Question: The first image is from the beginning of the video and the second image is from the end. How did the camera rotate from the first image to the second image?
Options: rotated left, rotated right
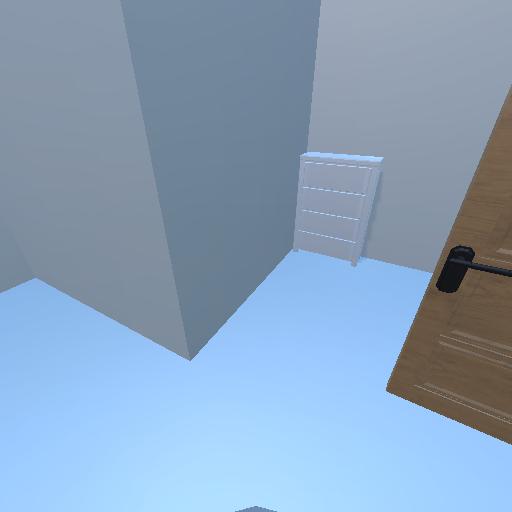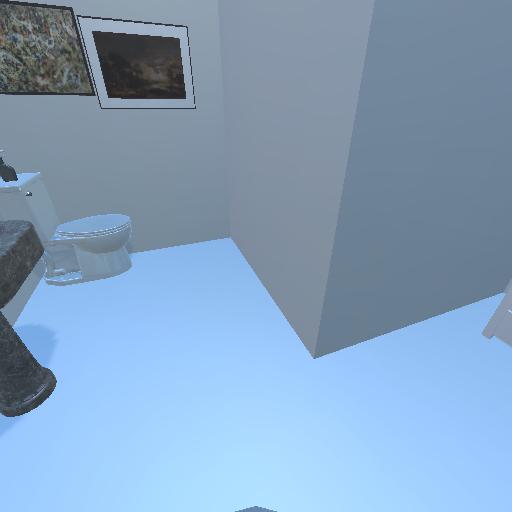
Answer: rotated left